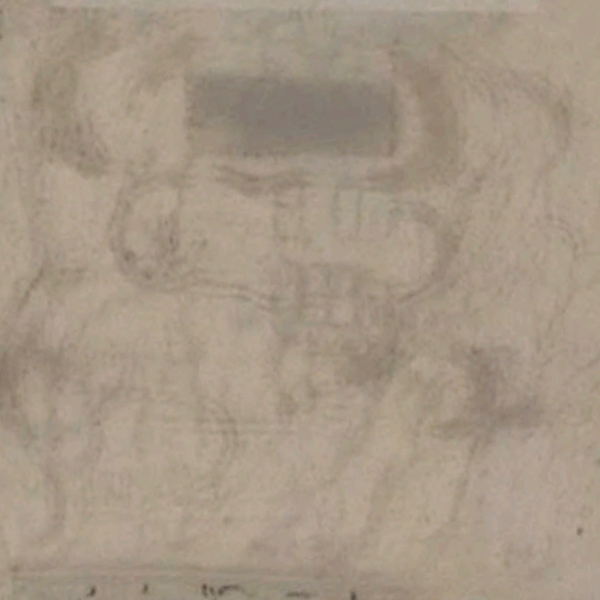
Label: BareLand